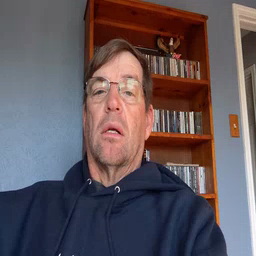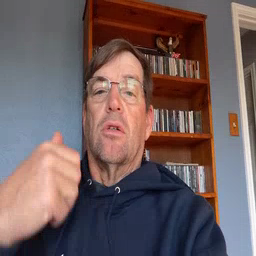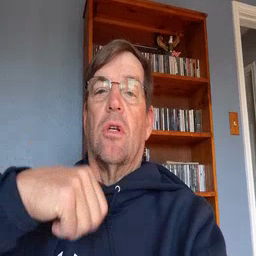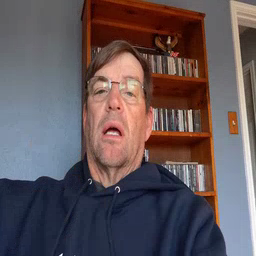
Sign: jacket